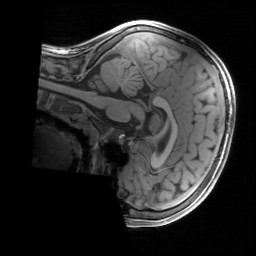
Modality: T1w
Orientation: sagittal